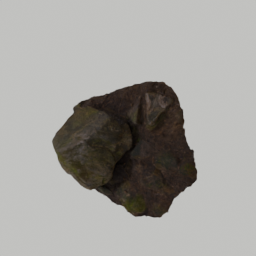
Label: nature